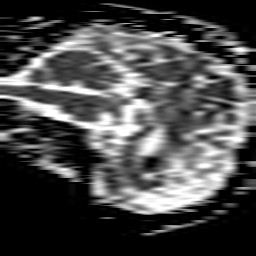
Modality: ADC
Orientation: sagittal
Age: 67
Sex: male
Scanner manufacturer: philips
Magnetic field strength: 1.5 T
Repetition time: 3.538 s
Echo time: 0.09411 s